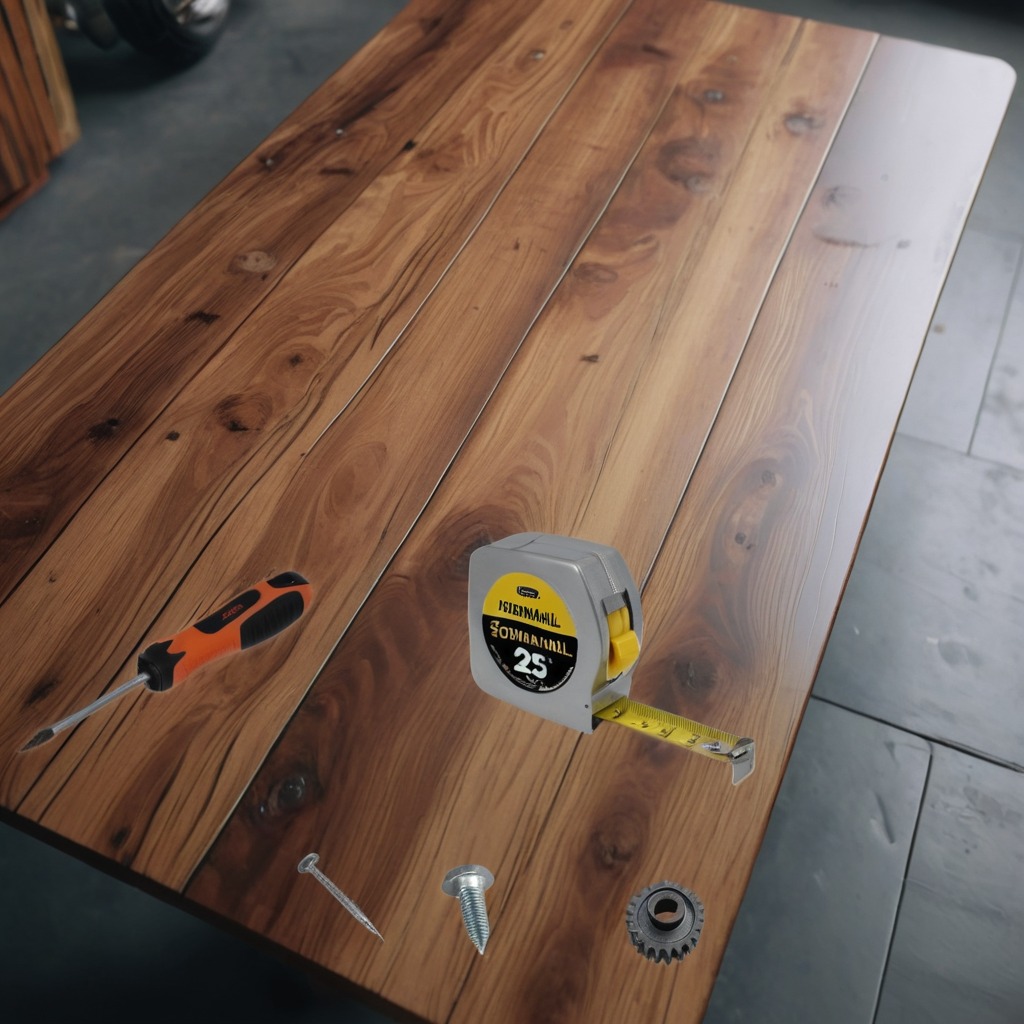
A steel gear with teeth, a measuring tape, a metal machine screw, an iron nail, and a screwdriver are lying on the oil-spilled wooden table in a vintage motorcycle garage.